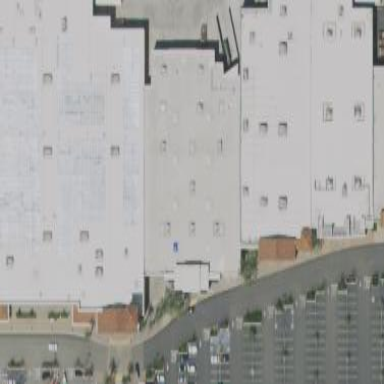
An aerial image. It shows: Retail building.